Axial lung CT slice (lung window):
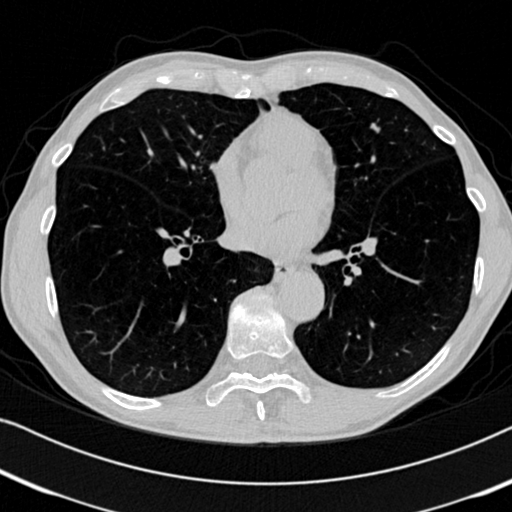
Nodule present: yes
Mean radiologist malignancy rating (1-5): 2